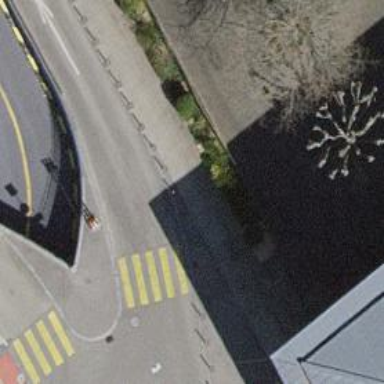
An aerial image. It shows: Bollard barrier.